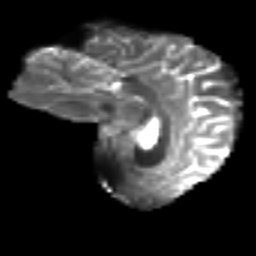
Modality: T2w
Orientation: sagittal
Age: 33
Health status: ill
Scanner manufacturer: philips
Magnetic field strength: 3 T
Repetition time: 9 s
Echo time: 0.127 s